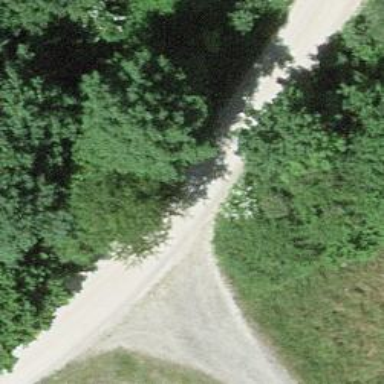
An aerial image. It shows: Track with grade2 tracktype.